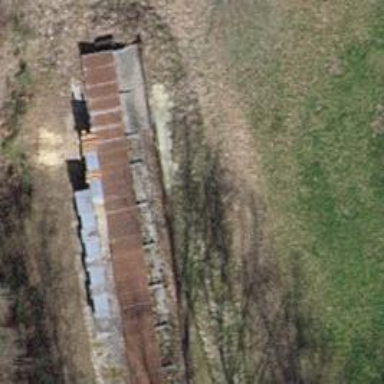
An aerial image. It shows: Retaining wall.